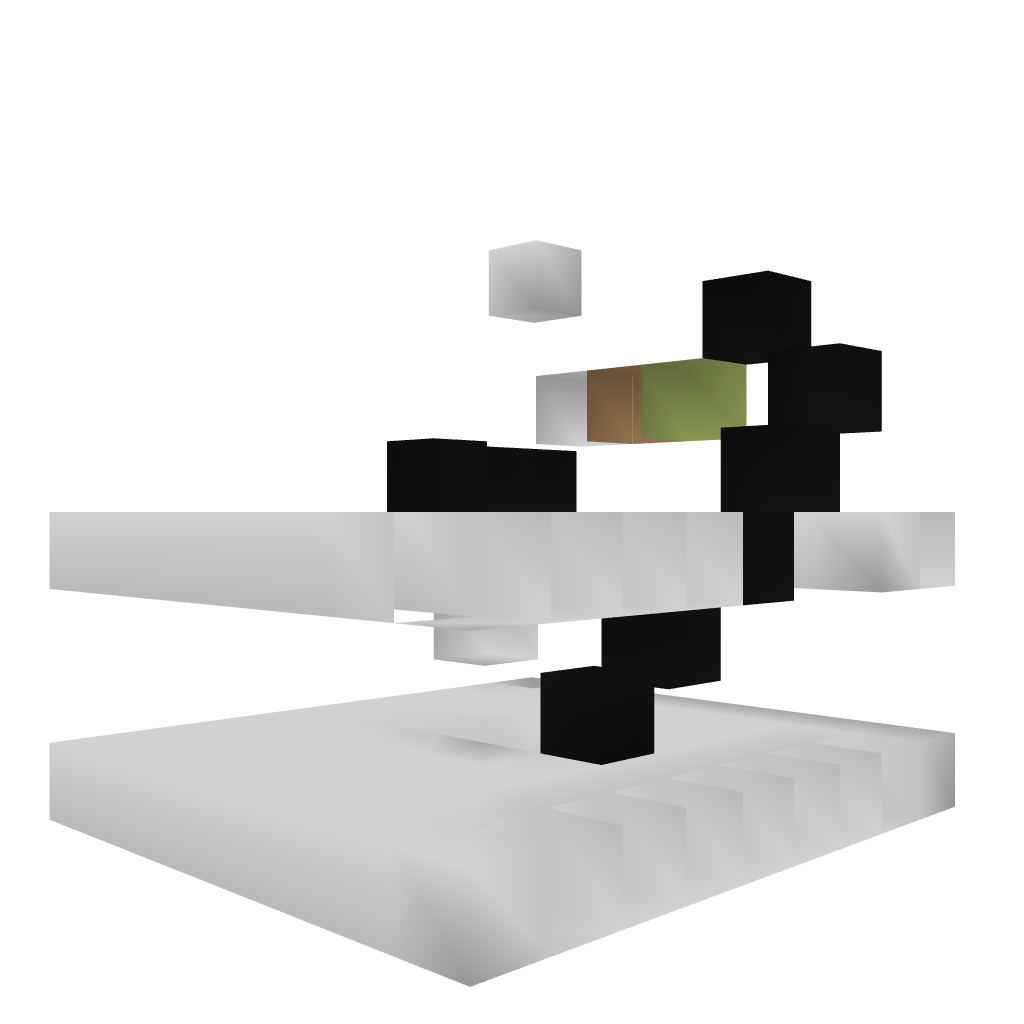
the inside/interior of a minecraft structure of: Simple Piston Door